Question: When I estimate the breach-pagan test step by step doesn't math with the bp value in statsmodels:

<URL> in spanish.
I have been tested in Gretl and my 'manual' estimation is correct, but I want to know why is the difference.
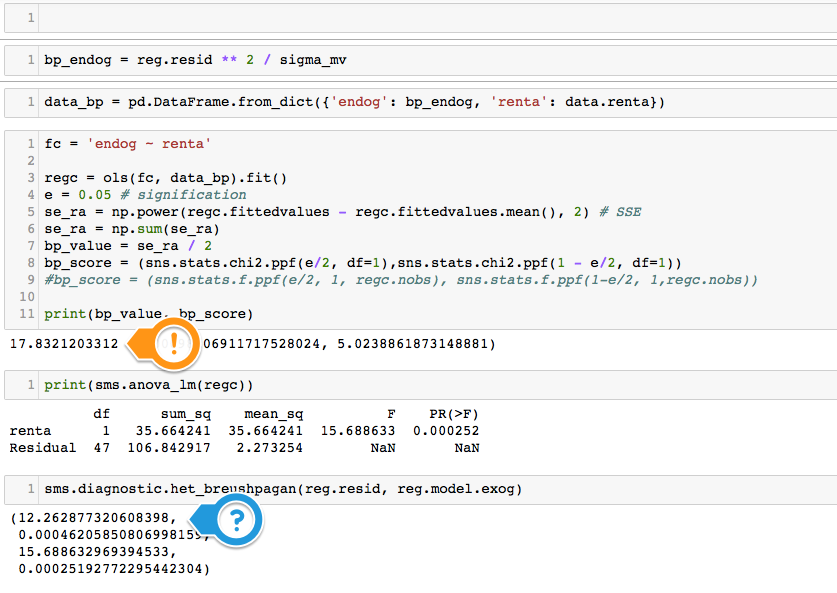
Answer: Check the Koenker version in Gretl.
I don't find a Gretl reference right now, but according to the unit tests, the version in statsmodels is equal to the Koenker version of the Breusch-Pagan test.
I don't see an option for the original Breusch-Pagan test, but that one is not robust to non-normality (assumption on 4th moment, IIRC).
In general, many of the Lagrange multiplier specification tests have several versions that are asymptotically equivalent but differ in small samples, for example statsmodels reports LM test and the F-test version. Additionally, they differ which extra assumptions are required for their validity.
For example statsmodels does not have yet a heteroscedasticity test that is robust to autocorrelation. There are again several versions and I have not seen them available as standard option in any package yet.